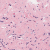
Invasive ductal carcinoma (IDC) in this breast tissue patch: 0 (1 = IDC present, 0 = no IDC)